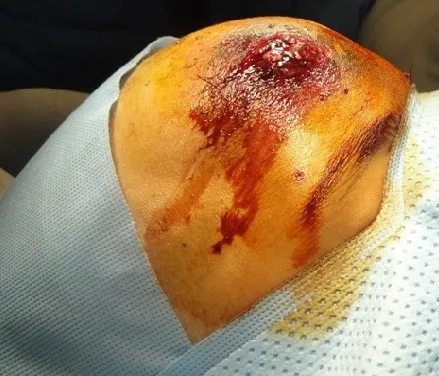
Patient with discharge of cerebral tissue from the forehead of ballistic injury.
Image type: medical_photograph (other_medical_photograph)